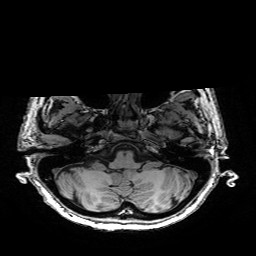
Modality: T1w
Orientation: coronal
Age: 73
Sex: female
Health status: healthy
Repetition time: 2.53 s
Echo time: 0.0034 s